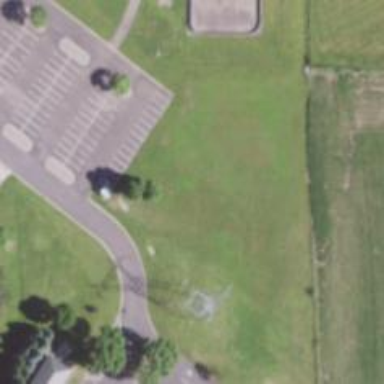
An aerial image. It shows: Disc golf hole.